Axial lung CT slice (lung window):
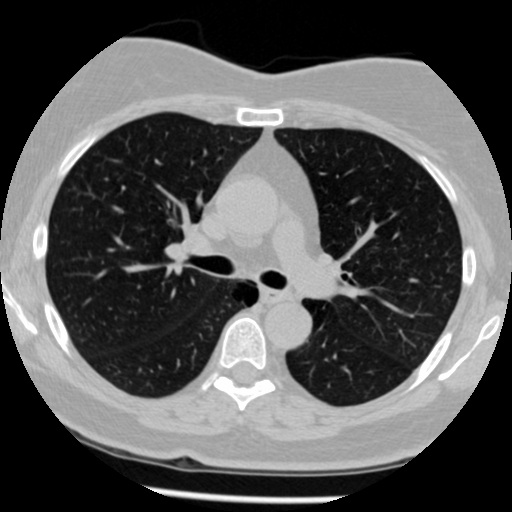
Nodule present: no